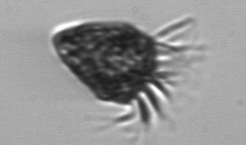
Label: Strombidium_morphotype2